Brain MRI, t1w sequence, axial 2D slice.
Patient: age 44, sex F, weight 95 kg, height 1.95 m
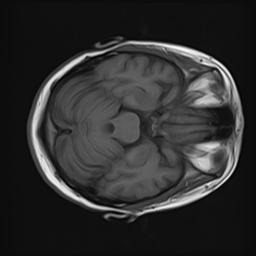